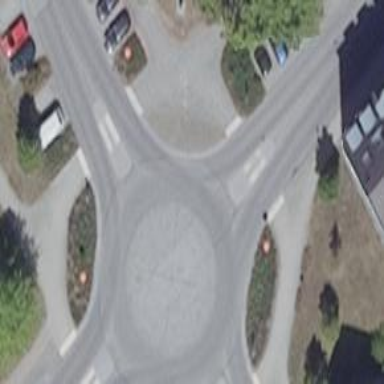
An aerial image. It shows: Residential road that intersects with roundabout.